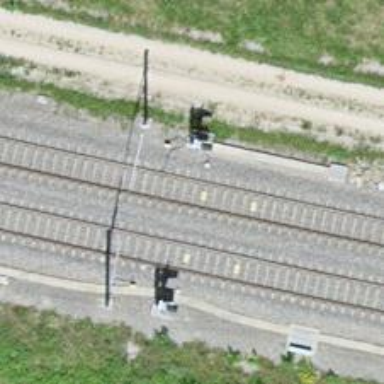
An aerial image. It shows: Railway signal.